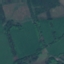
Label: Pasture